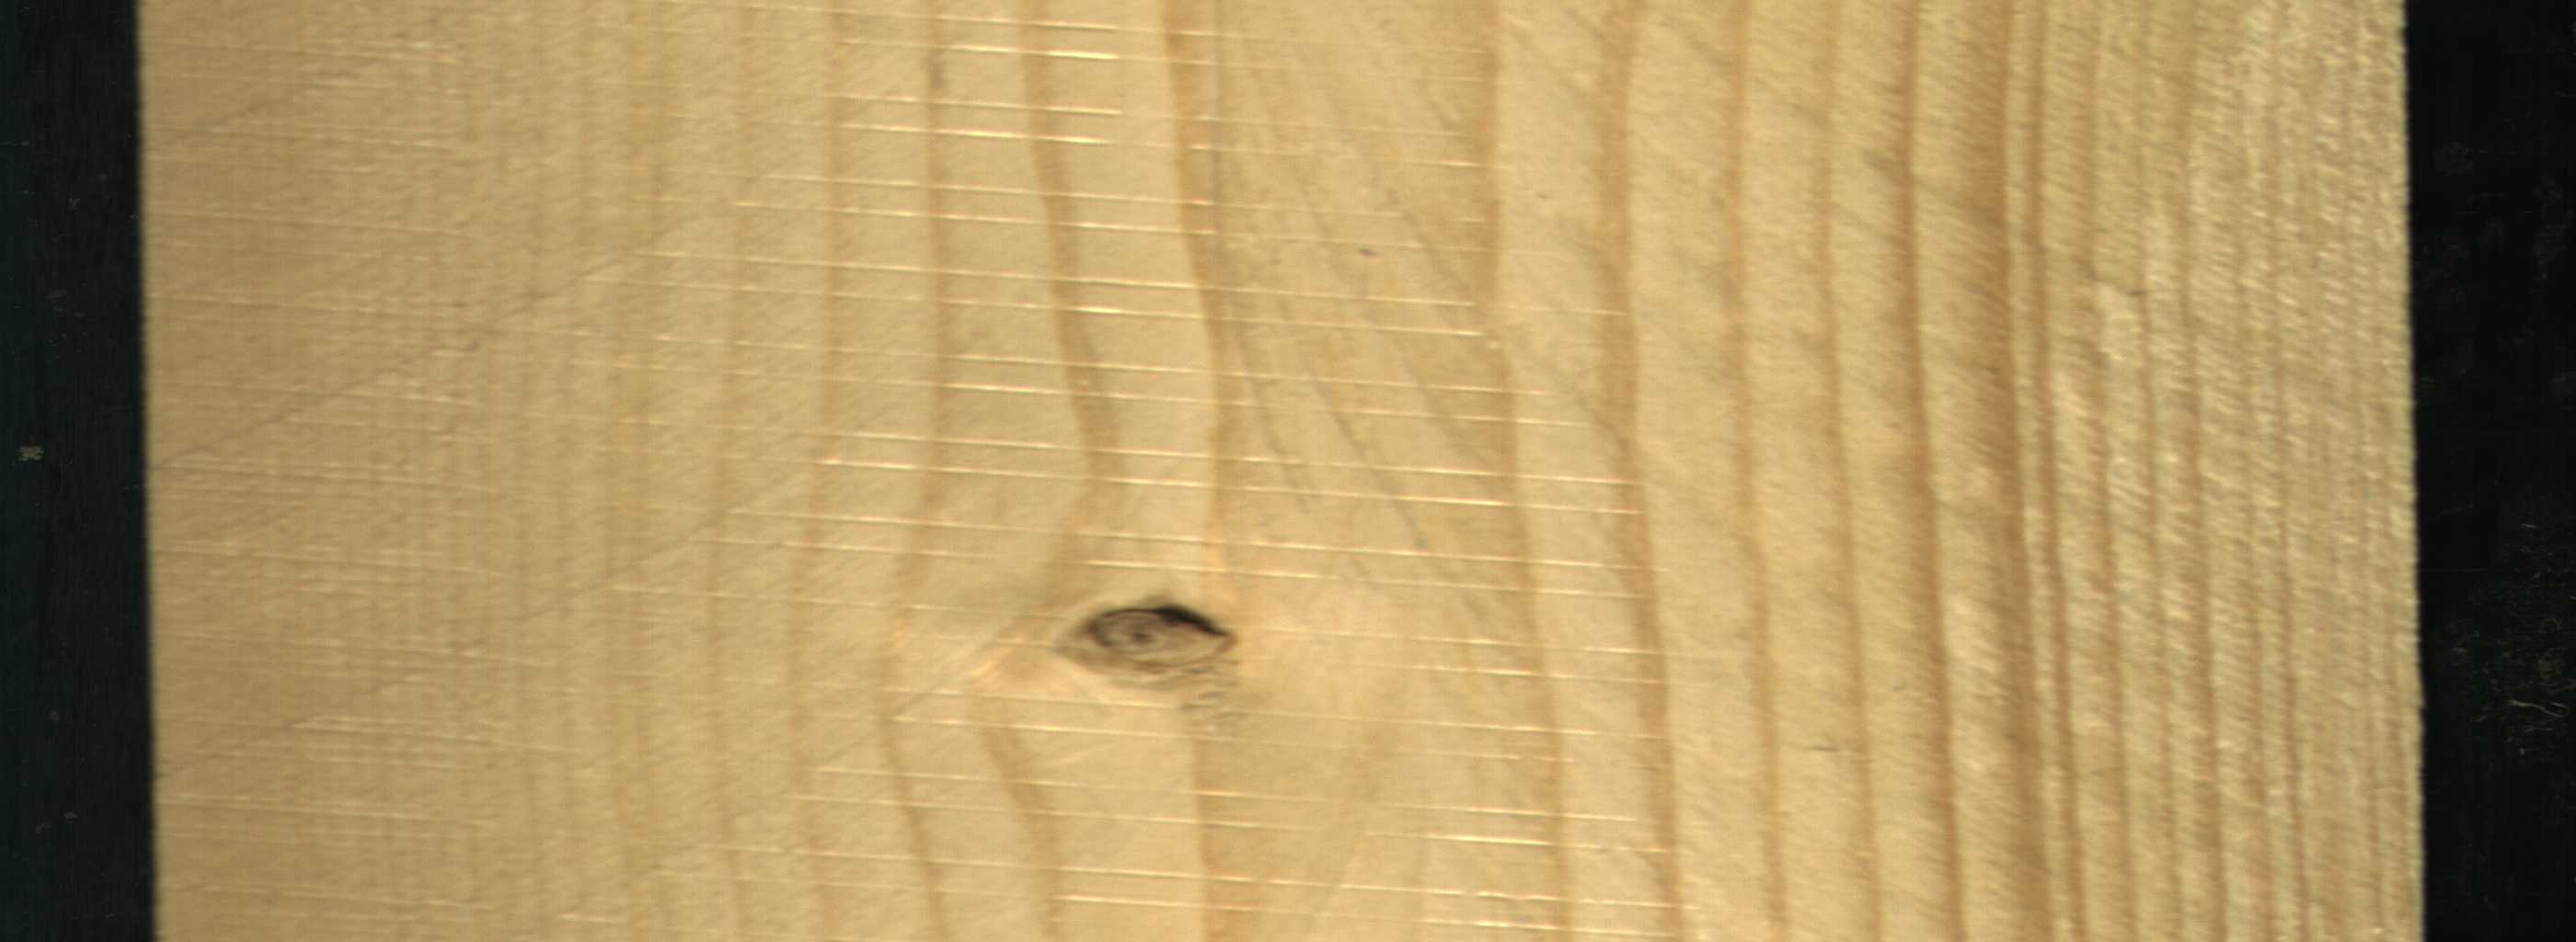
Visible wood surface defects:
Dead_Knot